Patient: sex M, age 25
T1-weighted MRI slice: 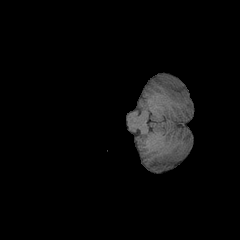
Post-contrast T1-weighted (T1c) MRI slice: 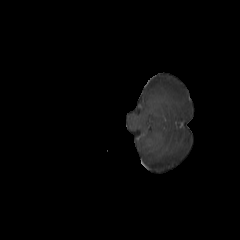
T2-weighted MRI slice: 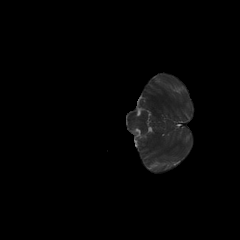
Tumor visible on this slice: no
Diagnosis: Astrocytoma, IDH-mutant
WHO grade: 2